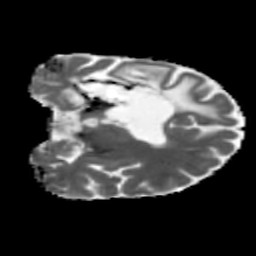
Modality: MD
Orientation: coronal
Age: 31
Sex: female
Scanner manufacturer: siemens
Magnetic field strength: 3 T
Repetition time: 5.47 s
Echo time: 0.0854 s